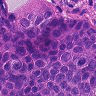
Metastatic tissue present: yes